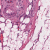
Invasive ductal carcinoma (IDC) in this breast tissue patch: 1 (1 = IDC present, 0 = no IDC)